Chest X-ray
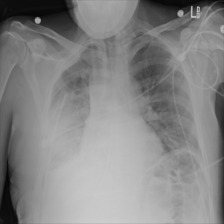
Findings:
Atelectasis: negative
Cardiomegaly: negative
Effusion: negative
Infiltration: negative
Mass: negative
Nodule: negative
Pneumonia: negative
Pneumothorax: negative
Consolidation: positive
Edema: negative
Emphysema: negative
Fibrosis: negative
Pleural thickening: negative
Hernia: negative